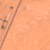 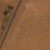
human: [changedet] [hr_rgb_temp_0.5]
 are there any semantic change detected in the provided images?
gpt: No change occurred in this area.